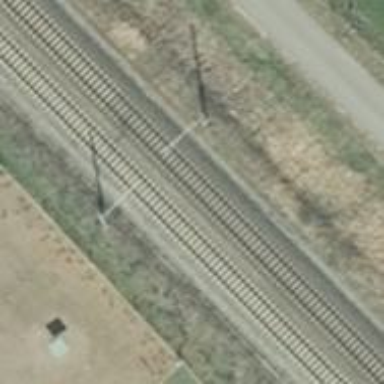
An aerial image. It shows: Solitary milestone along the railway.